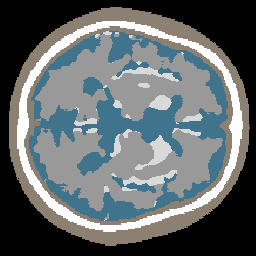
Label: no_lesion